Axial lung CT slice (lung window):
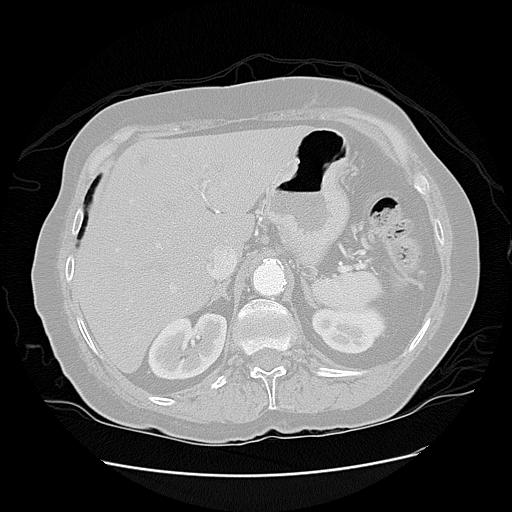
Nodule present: no